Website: lowes
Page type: address-validator
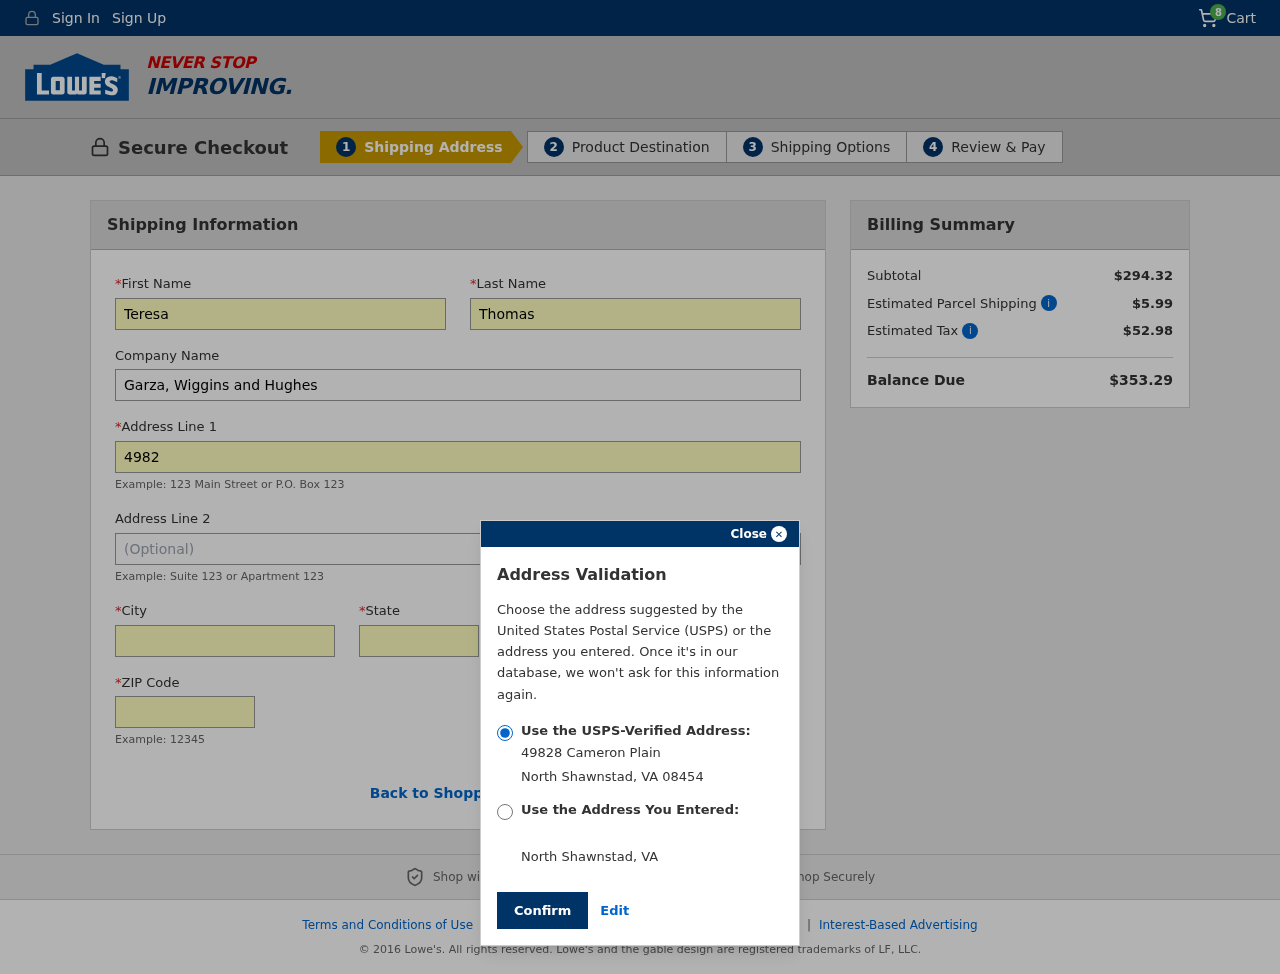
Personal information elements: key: PII_CITY
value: North Shawnstad
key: PII_COMPANY
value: Garza, Wiggins and Hughes
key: PII_FIRSTNAME
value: Teresa
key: PII_LASTNAME
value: Thomas
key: PII_POSTCODE
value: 08454
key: PII_STATE
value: Virginia
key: PII_STATE_ABBR
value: VA
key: PII_STREET
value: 49828 Cameron Plain
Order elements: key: ORDER_NUM_ITEMS
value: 8
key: ORDER_SUBTOTAL
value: $294.32
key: ORDER_SHIPPING_COST
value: $5.99
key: ORDER_TAX
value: $52.98
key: ORDER_TOTAL
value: $353.29